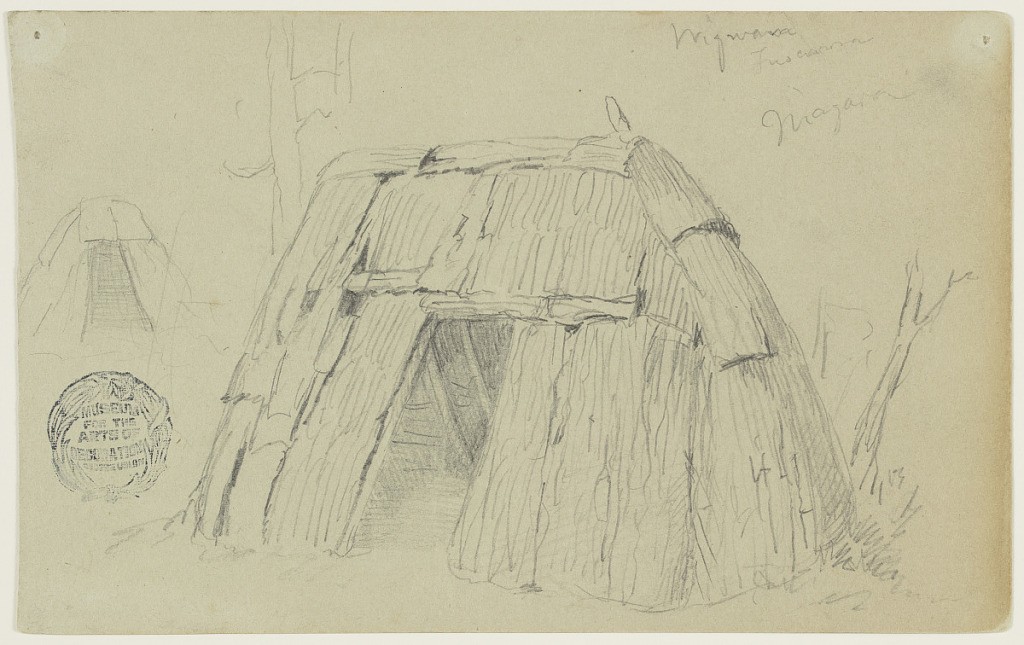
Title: Wigwam, Niagara Falls
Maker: Frederic Edwin Church, American, 1826–1900
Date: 1858
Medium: Graphite on gray-green wove paper
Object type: Drawing
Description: Detailed architecture sketch showing a view of a two wigwams near Niagara Falls. Made of tree bark, the foremost structure is roughly tent-like in shape and features a rectangular portal. Another wigwam is visible in the middle distance at left, while nearby trees are loosely rendered at right and left.